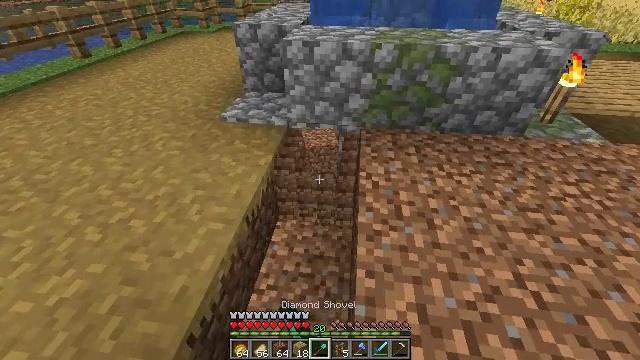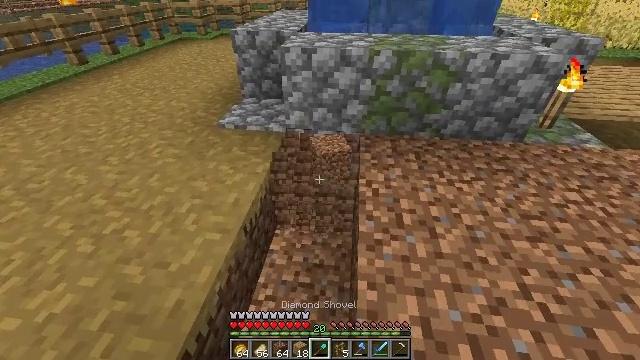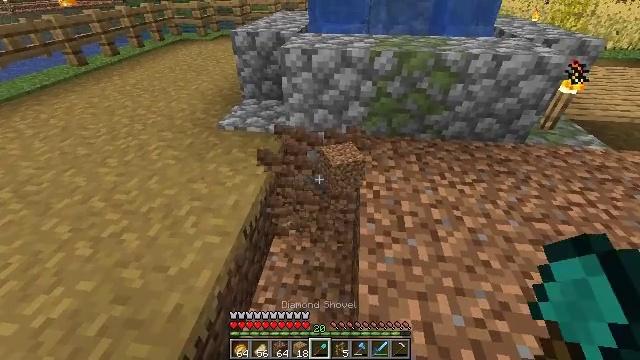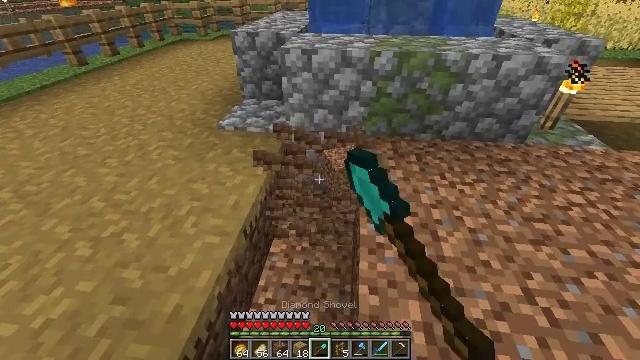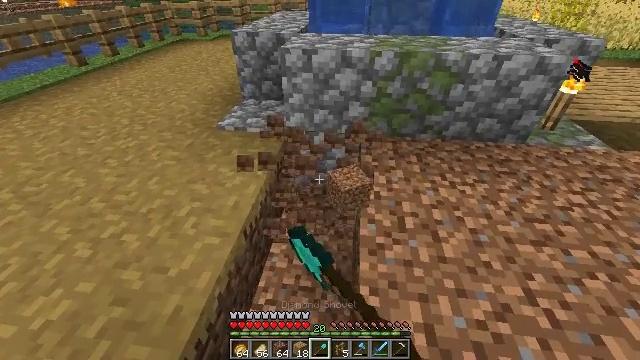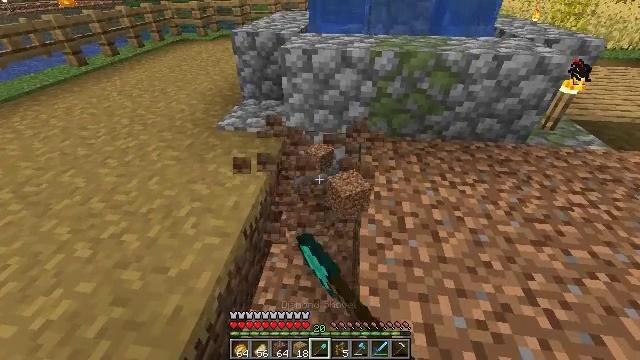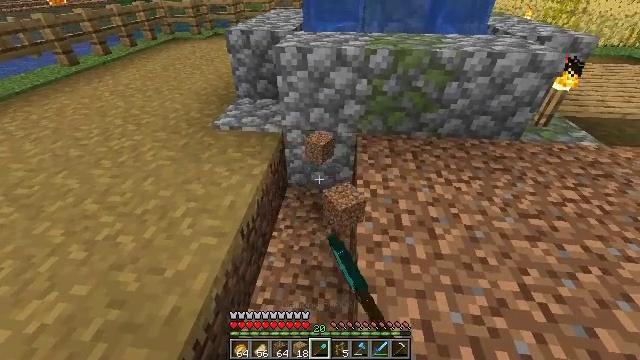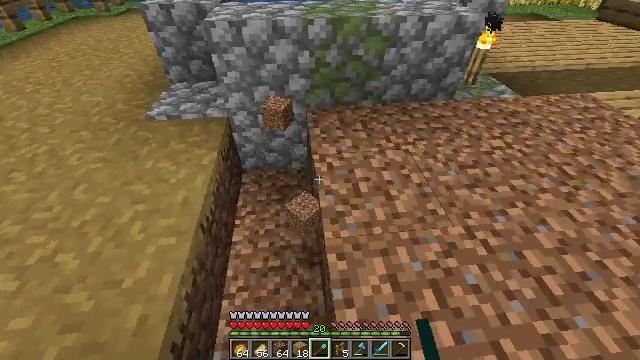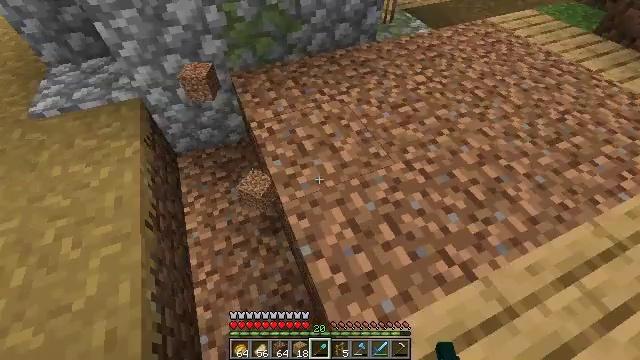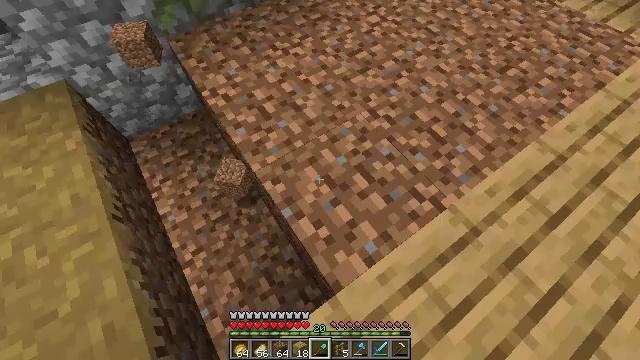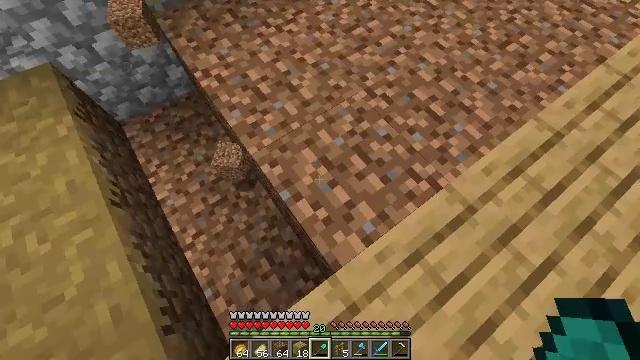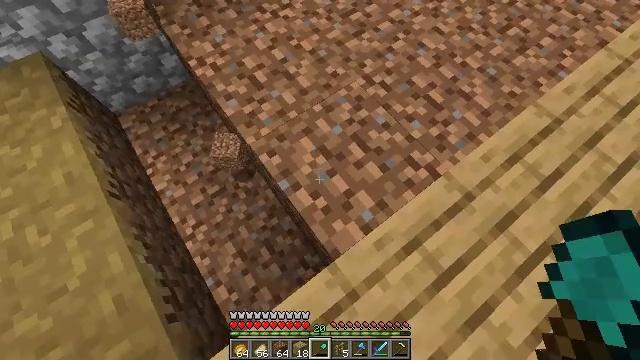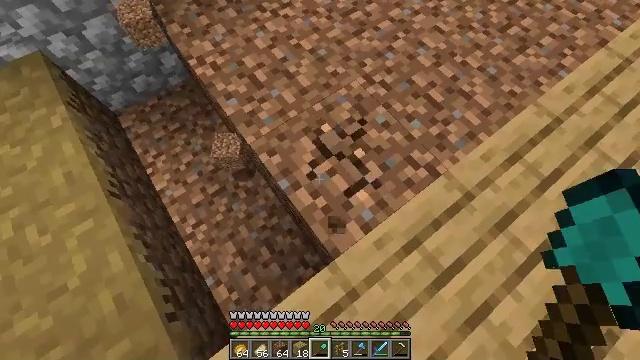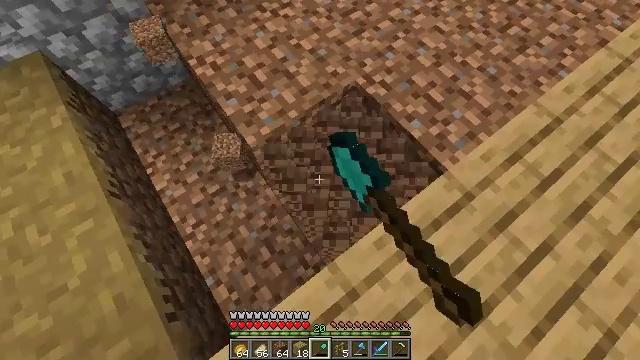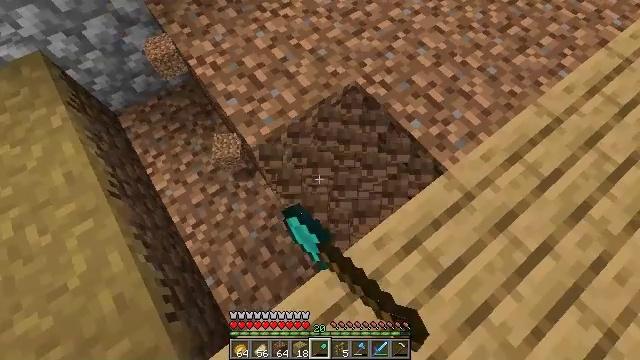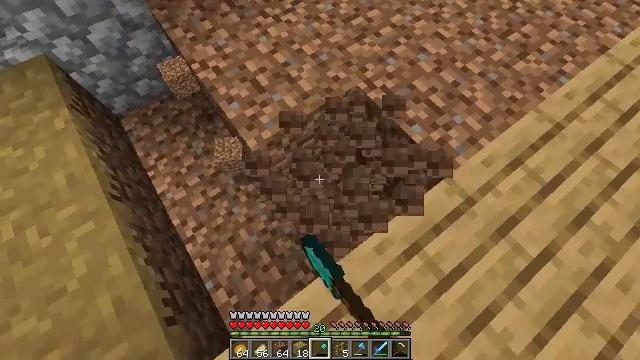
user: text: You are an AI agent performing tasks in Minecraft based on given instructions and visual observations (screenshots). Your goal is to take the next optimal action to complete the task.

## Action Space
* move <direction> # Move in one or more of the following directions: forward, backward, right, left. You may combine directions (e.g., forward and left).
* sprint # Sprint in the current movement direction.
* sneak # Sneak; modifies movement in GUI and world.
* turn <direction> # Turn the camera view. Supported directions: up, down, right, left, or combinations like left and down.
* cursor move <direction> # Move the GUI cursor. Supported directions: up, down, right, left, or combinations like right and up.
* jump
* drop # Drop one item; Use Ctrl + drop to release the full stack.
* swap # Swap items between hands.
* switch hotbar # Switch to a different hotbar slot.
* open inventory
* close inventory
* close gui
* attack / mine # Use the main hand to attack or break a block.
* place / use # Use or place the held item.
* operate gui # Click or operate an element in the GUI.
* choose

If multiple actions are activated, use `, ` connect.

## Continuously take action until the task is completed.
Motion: motion action
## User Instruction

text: Attack the ground to gather dirt.
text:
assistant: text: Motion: turn up, attack / mine
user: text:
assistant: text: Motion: attack / mine
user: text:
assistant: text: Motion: attack / mine
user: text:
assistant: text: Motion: attack / mine
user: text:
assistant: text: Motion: attack / mine
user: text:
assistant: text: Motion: turn right
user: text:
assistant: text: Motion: turn right and down
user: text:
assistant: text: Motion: turn right and down
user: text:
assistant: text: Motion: turn right and down
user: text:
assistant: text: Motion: turn right and down
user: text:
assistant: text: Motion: turn down
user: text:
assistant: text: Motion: attack / mine
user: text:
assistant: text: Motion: attack / mine
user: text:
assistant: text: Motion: attack / mine
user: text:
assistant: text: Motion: attack / mine
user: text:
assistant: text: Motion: turn left and up, attack / mine
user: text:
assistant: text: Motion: turn left and up, attack / mine
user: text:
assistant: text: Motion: attack / mine
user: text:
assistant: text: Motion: attack / mine
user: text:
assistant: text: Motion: turn left and up, attack / mine
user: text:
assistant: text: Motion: turn left and up, attack / mine
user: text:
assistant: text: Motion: turn left and up, attack / mine
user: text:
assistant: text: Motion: attack / mine
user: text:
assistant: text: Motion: attack / mine
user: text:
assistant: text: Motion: attack / mine
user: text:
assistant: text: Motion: turn left and up, attack / mine
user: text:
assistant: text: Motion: turn left and up, attack / mine
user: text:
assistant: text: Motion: turn up, attack / mine
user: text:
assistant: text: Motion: turn up, attack / mine
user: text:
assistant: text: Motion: attack / mine